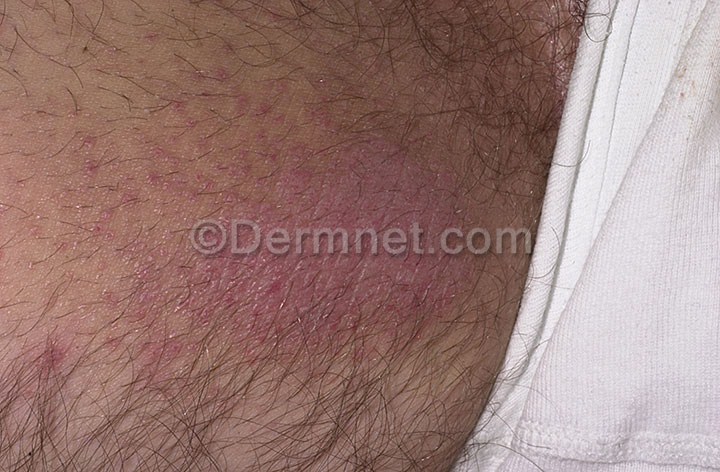
Disease: Eczema Photos